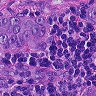
Metastatic tissue present: yes